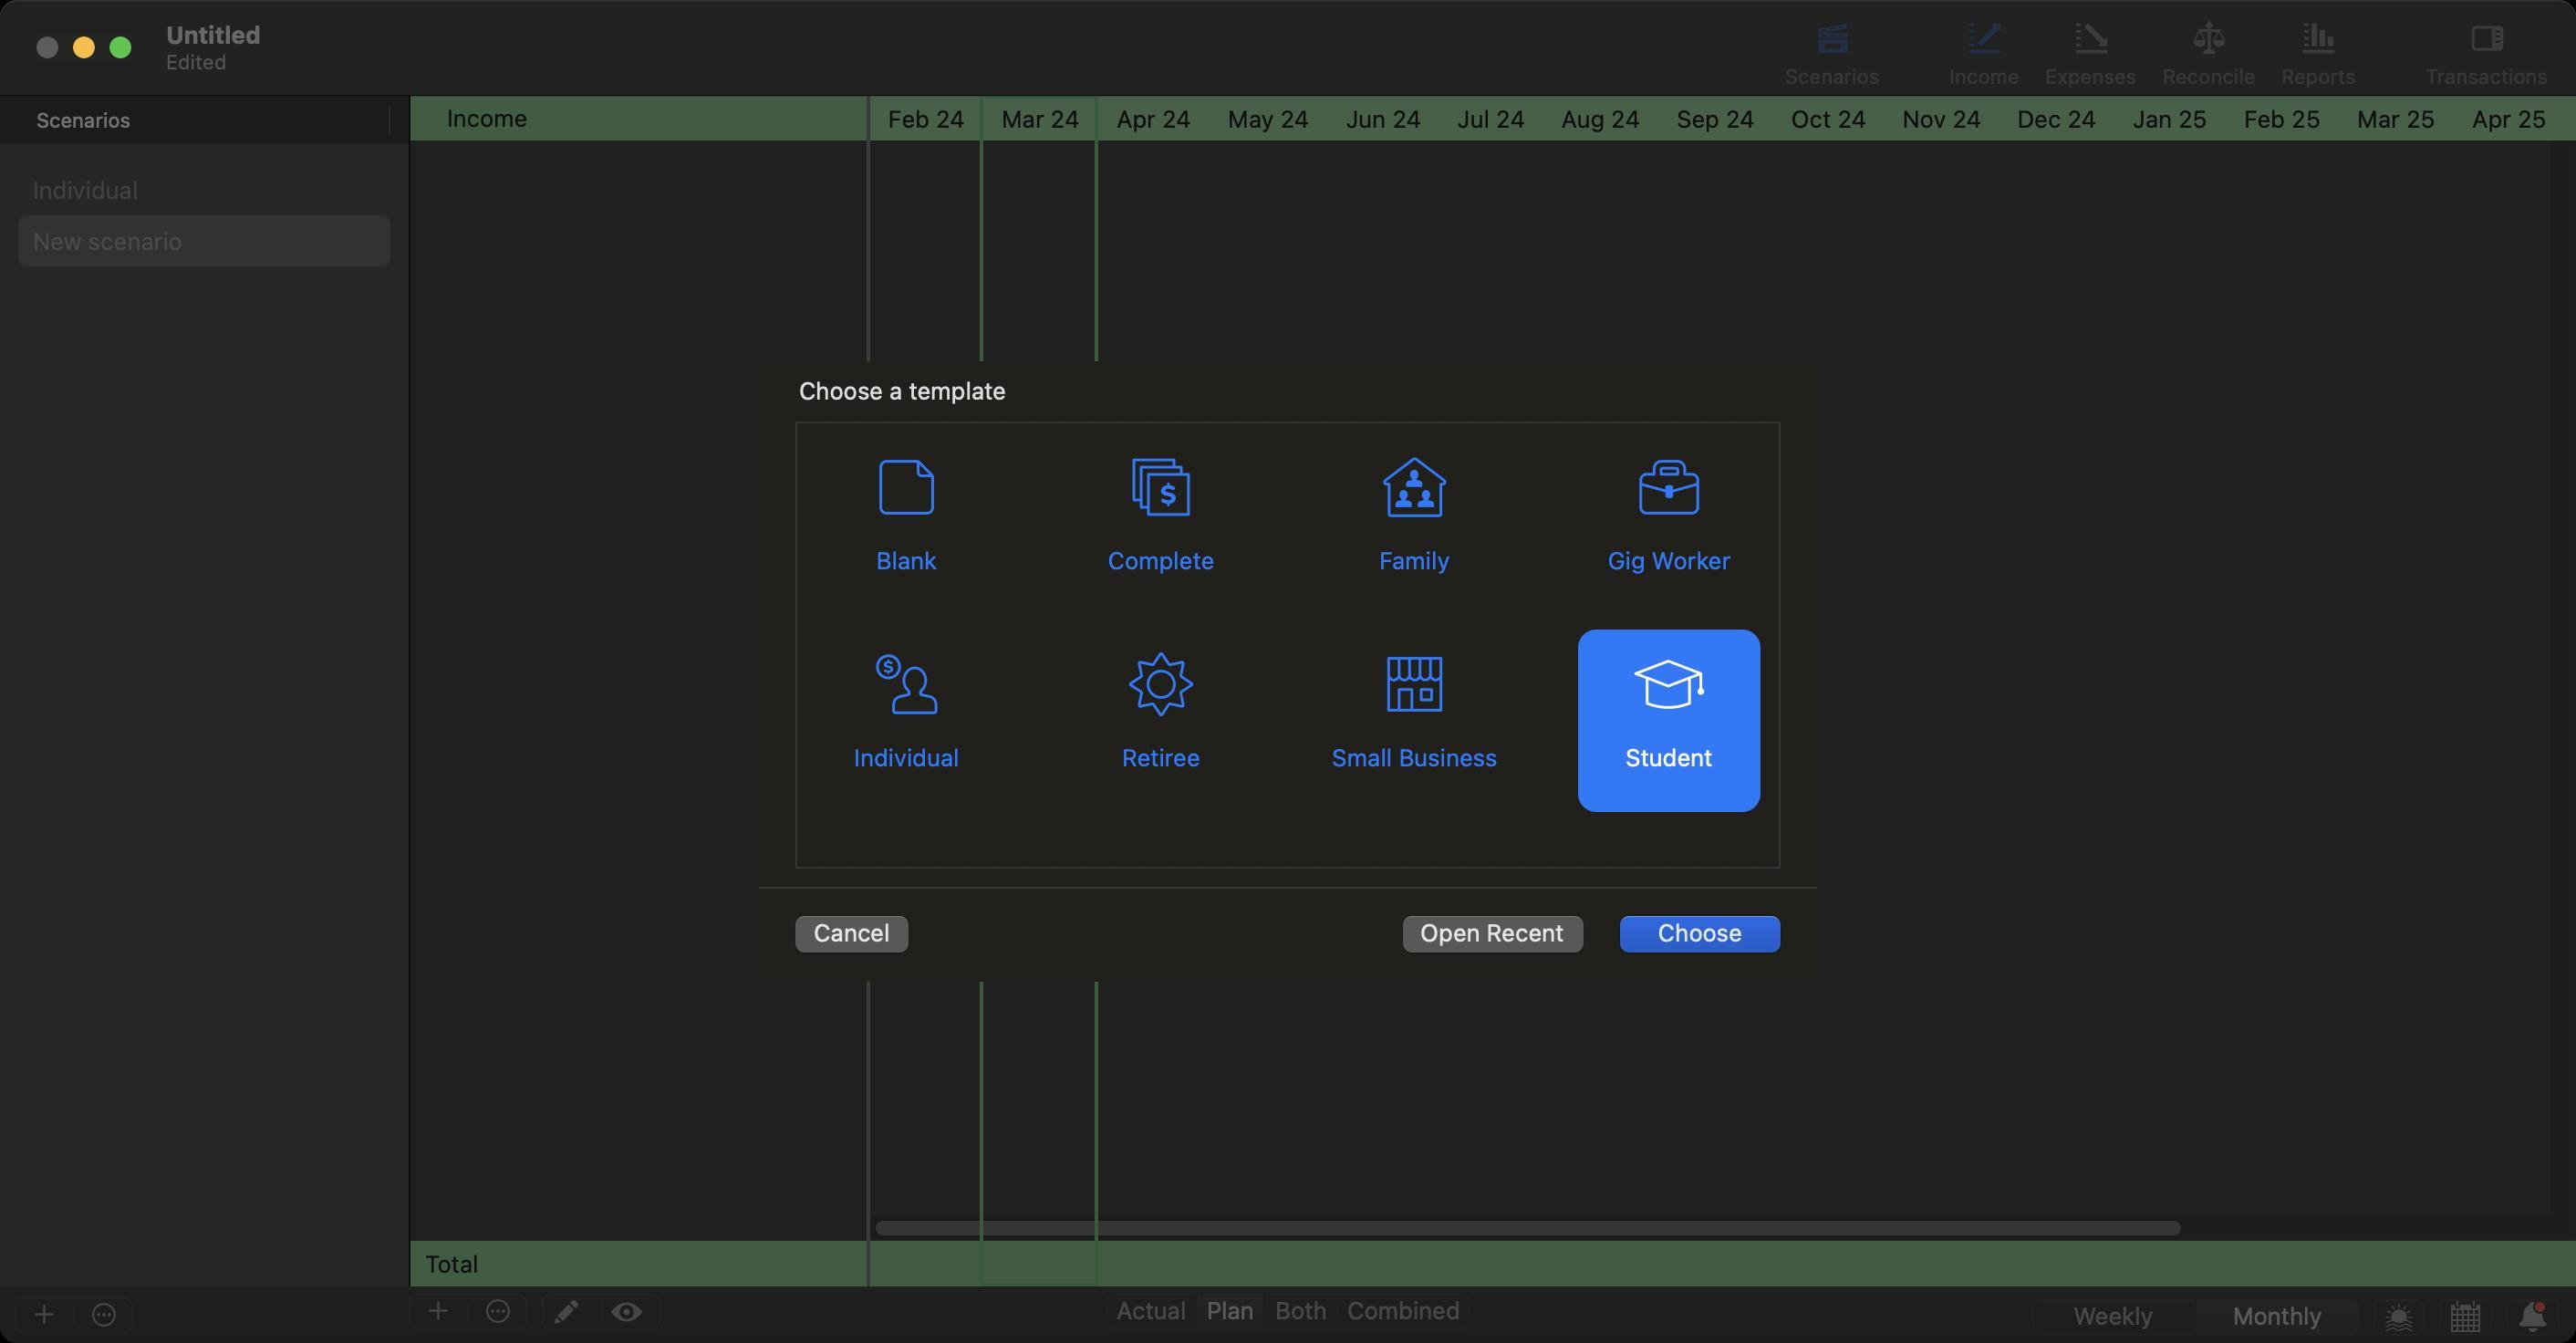
Accessibility tree:
{"name": "Untitled", "role": "AXWindow", "description": null, "role_description": "standard window", "value": null, "position": "190.00;187.00", "size": "1412;736", "children": [{"name": null, "role": "AXGroup", "description": null, "role_description": "group", "value": null, "position": "0.00;705.00", "size": "1412;31", "children": [{"name": null, "role": "AXGroup", "description": null, "role_description": "group", "value": null, "position": "223.00;708.00", "size": "67;23", "children": [{"name": null, "role": "AXMenuButton", "description": "add", "role_description": "menu button", "value": null, "position": "223.00;708.00", "size": "34;23", "children": []}, {"name": null, "role": "AXMenuButton", "description": "action", "role_description": "menu button", "value": null, "position": "257.00;708.00", "size": "33;23", "children": []}]}, {"name": null, "role": "AXGroup", "description": null, "role_description": "group", "value": null, "position": "296.00;708.00", "size": "67;23", "children": [{"name": null, "role": "AXButton", "description": null, "role_description": "button", "value": null, "position": "296.00;708.00", "size": "34;23", "children": []}, {"name": null, "role": "AXButton", "description": null, "role_description": "button", "value": null, "position": "330.00;708.00", "size": "33;23", "children": []}]}, {"name": null, "role": "AXRadioGroup", "description": null, "role_description": "radio group", "value": "{\n    \"name\": null,\n    \"role\": \"AXRadioButton\",\n    \"description\": \"Plan\",\n    \"role_description\": \"radio button\",\n    \"value\": 1,\n    \"position\": \"656.50;708.00\",\n    \"size\": \"37;23\",\n    \"children\": []\n}", "position": "605.50;708.00", "size": "201;23", "children": [{"name": null, "role": "AXRadioButton", "description": "Actual", "role_description": "radio button", "value": 0, "position": "605.50;708.00", "size": "51;23", "children": []}, {"name": null, "role": "AXRadioButton", "description": "Plan", "role_description": "radio button", "value": 1, "position": "656.50;708.00", "size": "37;23", "children": []}, {"name": null, "role": "AXRadioButton", "description": "Both", "role_description": "radio button", "value": 0, "position": "693.50;708.00", "size": "40;23", "children": []}, {"name": null, "role": "AXRadioButton", "description": "Combined", "role_description": "radio button", "value": 0, "position": "733.50;708.00", "size": "73;23", "children": []}]}]}, {"name": null, "role": "AXGroup", "description": null, "role_description": "group", "value": null, "position": "7.00;710.00", "size": "67;23", "children": [{"name": null, "role": "AXMenuButton", "description": "add", "role_description": "menu button", "value": null, "position": "7.00;710.00", "size": "34;23", "children": []}, {"name": null, "role": "AXMenuButton", "description": "action", "role_description": "menu button", "value": null, "position": "41.00;710.00", "size": "33;23", "children": []}]}, {"name": null, "role": "AXRadioGroup", "description": null, "role_description": "radio group", "value": "{\n    \"name\": null,\n    \"role\": \"AXRadioButton\",\n    \"description\": \"Monthly\",\n    \"role_description\": \"radio button\",\n    \"value\": 1,\n    \"position\": \"1204.00;711.00\",\n    \"size\": \"90;23\",\n    \"children\": []\n}", "position": "1113.00;711.00", "size": "181;23", "children": [{"name": null, "role": "AXRadioButton", "description": "Weekly", "role_description": "radio button", "value": 0, "position": "1113.00;711.00", "size": "91;23", "children": []}, {"name": null, "role": "AXRadioButton", "description": "Monthly", "role_description": "radio button", "value": 1, "position": "1204.00;711.00", "size": "90;23", "children": []}]}, {"name": "", "role": "AXButton", "description": null, "role_description": "button", "value": null, "position": "1300.00;711.00", "size": "30;23", "children": []}, {"name": "", "role": "AXButton", "description": null, "role_description": "button", "value": null, "position": "1336.00;711.00", "size": "31;23", "children": []}, {"name": "", "role": "AXButton", "description": null, "role_description": "button", "value": null, "position": "1373.00;711.00", "size": "31;23", "children": []}, {"name": null, "role": "AXSplitGroup", "description": null, "role_description": "split group", "value": null, "position": "0.00;52.00", "size": "1412;653", "children": [{"name": null, "role": "AXScrollArea", "description": null, "role_description": "scroll area", "value": null, "position": "0.00;52.00", "size": "224;653", "children": [{"name": null, "role": "AXTable", "description": null, "role_description": "table", "value": null, "position": "0.00;80.00", "size": "224;625", "children": [{"name": null, "role": "AXRow", "description": null, "role_description": "table row", "value": null, "position": "0.00;90.00", "size": "224;28", "children": [{"name": null, "role": "AXCell", "description": null, "role_description": "cell", "value": null, "position": "16.00;90.00", "size": "192;28", "children": [{"name": null, "role": "AXTextField", "description": null, "role_description": "text field", "value": "Individual", "position": "16.00;96.00", "size": "194;16", "children": []}]}]}, {"name": null, "role": "AXRow", "description": null, "role_description": "table row", "value": null, "position": "0.00;118.00", "size": "224;28", "children": [{"name": null, "role": "AXCell", "description": null, "role_description": "cell", "value": null, "position": "16.00;118.00", "size": "192;28", "children": [{"name": null, "role": "AXTextField", "description": null, "role_description": "text field", "value": "New scenario", "position": "16.00;124.00", "size": "194;16", "children": []}]}]}, {"name": null, "role": "AXColumn", "description": null, "role_description": "column", "value": null, "position": "10.00;80.00", "size": "204;625", "children": []}, {"name": null, "role": "AXGroup", "description": null, "role_description": "group", "value": null, "position": "0.00;52.00", "size": "224;28", "children": [{"name": "Scenarios", "role": "AXButton", "description": null, "role_description": "sort button", "value": null, "position": "10.00;52.00", "size": "204;28", "children": []}]}]}]}, {"name": null, "role": "AXSplitter", "description": null, "role_description": "splitter", "value": 224.0, "position": "224.00;52.00", "size": "1;653", "children": []}, {"name": null, "role": "AXScrollArea", "description": null, "role_description": "scroll area", "value": null, "position": "477.00;52.00", "size": "935;25", "children": [{"name": null, "role": "AXTable", "description": null, "role_description": "table", "value": null, "position": "477.00;52.00", "size": "1174;25", "children": [{"name": null, "role": "AXRow", "description": null, "role_description": "table row", "value": null, "position": "477.00;52.00", "size": "1174;25", "children": [{"name": null, "role": "AXCell", "description": null, "role_description": "cell", "value": null, "position": "477.00;52.00", "size": "1174;25", "children": []}]}, {"name": null, "role": "AXColumn", "description": null, "role_description": "column", "value": null, "position": "477.00;52.00", "size": "1174;25", "children": []}]}]}, {"name": null, "role": "AXScrollArea", "description": null, "role_description": "scroll area", "value": null, "position": "477.00;680.00", "size": "935;25", "children": [{"name": null, "role": "AXTable", "description": null, "role_description": "table", "value": null, "position": "477.00;680.00", "size": "1174;25", "children": [{"name": null, "role": "AXRow", "description": null, "role_description": "table row", "value": null, "position": "477.00;680.00", "size": "1174;25", "children": [{"name": null, "role": "AXCell", "description": null, "role_description": "cell", "value": null, "position": "477.00;680.00", "size": "1174;25", "children": []}]}, {"name": null, "role": "AXColumn", "description": null, "role_description": "column", "value": null, "position": "477.00;680.00", "size": "1174;25", "children": []}]}]}, {"name": null, "role": "AXScrollArea", "description": null, "role_description": "scroll area", "value": null, "position": "477.00;77.00", "size": "935;603", "children": [{"name": null, "role": "AXTable", "description": null, "role_description": "table", "value": null, "position": "477.00;77.00", "size": "1174;588", "children": [{"name": null, "role": "AXColumn", "description": null, "role_description": "column", "value": null, "position": "477.00;77.00", "size": "1174;588", "children": []}]}, {"name": null, "role": "AXScrollBar", "description": null, "role_description": "scroll bar", "value": 0.0, "position": "477.00;665.00", "size": "920;15", "children": [{"name": null, "role": "AXValueIndicator", "description": null, "role_description": "value indicator", "value": 0.0, "position": "479.00;665.00", "size": "718;15", "children": []}, {"name": null, "role": "AXButton", "description": null, "role_description": "increment arrow button", "value": null, "position": "477.00;665.00", "size": "0;0", "children": []}, {"name": null, "role": "AXButton", "description": null, "role_description": "decrement arrow button", "value": null, "position": "477.00;665.00", "size": "0;0", "children": []}, {"name": null, "role": "AXButton", "description": null, "role_description": "increment page button", "value": null, "position": "1197.00;665.00", "size": "200;15", "children": []}, {"name": null, "role": "AXButton", "description": null, "role_description": "decrement page button", "value": null, "position": "477.00;665.00", "size": "2;15", "children": []}]}, {"name": null, "role": "AXScrollBar", "description": null, "role_description": "scroll bar", "value": 0.0, "position": "1397.00;77.00", "size": "15;588", "children": []}]}, {"name": null, "role": "AXScrollArea", "description": null, "role_description": "scroll area", "value": null, "position": "225.00;77.00", "size": "250;603", "children": [{"name": null, "role": "AXTable", "description": null, "role_description": "table", "value": null, "position": "225.00;77.00", "size": "250;603", "children": [{"name": null, "role": "AXColumn", "description": null, "role_description": "column", "value": null, "position": "225.00;77.00", "size": "250;603", "children": []}]}, {"name": null, "role": "AXScrollBar", "description": null, "role_description": "scroll bar", "value": 0.0, "position": "475.00;77.00", "size": "0;603", "children": []}]}, {"name": null, "role": "AXStaticText", "description": null, "role_description": "text", "value": "Income", "position": "243.00;56.50", "size": "214;16", "children": []}, {"name": null, "role": "AXStaticText", "description": null, "role_description": "text", "value": "Total", "position": "231.00;684.50", "size": "226;16", "children": []}, {"name": null, "role": "AXSplitter", "description": null, "role_description": "splitter", "value": 1187.0, "position": "1412.00;52.00", "size": "1;653", "children": []}]}, {"name": null, "role": "AXToolbar", "description": null, "role_description": "toolbar", "value": null, "position": "0.00;0.00", "size": "1412;52", "children": [{"name": "Scenarios", "role": "AXCheckBox", "description": null, "role_description": "checkbox", "value": 1, "position": "971.50;0.00", "size": "66;52", "children": []}, {"name": "Income", "role": "AXCheckBox", "description": null, "role_description": "checkbox", "value": 1, "position": "1061.50;0.00", "size": "52;52", "children": []}, {"name": "Expenses", "role": "AXCheckBox", "description": null, "role_description": "checkbox", "value": 0, "position": "1114.00;0.00", "size": "64;52", "children": []}, {"name": "Reconcile", "role": "AXCheckBox", "description": null, "role_description": "checkbox", "value": 0, "position": "1178.50;0.00", "size": "65;52", "children": []}, {"name": "Reports", "role": "AXCheckBox", "description": null, "role_description": "checkbox", "value": 0, "position": "1243.50;0.00", "size": "55;52", "children": []}, {"name": "Transactions", "role": "AXCheckBox", "description": null, "role_description": "checkbox", "value": 0, "position": "1322.50;0.00", "size": "82;52", "children": []}]}, {"name": null, "role": "AXButton", "description": null, "role_description": "close button", "value": null, "position": "19.00;18.00", "size": "14;16", "children": []}, {"name": null, "role": "AXButton", "description": null, "role_description": "zoom button", "value": null, "position": "59.00;18.00", "size": "14;16", "children": [{"name": null, "role": "AXGroup", "description": null, "role_description": "group", "value": null, "position": "59.00;18.00", "size": "14;16", "children": [{"name": null, "role": "AXGroup", "description": null, "role_description": "group", "value": null, "position": "59.00;18.00", "size": "14;16", "children": []}]}]}, {"name": null, "role": "AXButton", "description": null, "role_description": "minimize button", "value": null, "position": "39.00;18.00", "size": "14;16", "children": []}, {"name": null, "role": "AXStaticText", "description": null, "role_description": "text", "value": "Untitled", "position": "87.00;0.00", "size": "884;52", "children": []}, {"name": null, "role": "AXSheet", "description": null, "role_description": "sheet", "value": null, "position": "416.00;198.00", "size": "580;340", "children": [{"name": "Cancel", "role": "AXButton", "description": null, "role_description": "button", "value": null, "position": "429.00;497.00", "size": "76;32", "children": []}, {"name": null, "role": "AXScrollArea", "description": null, "role_description": "scroll area", "value": null, "position": "436.00;231.00", "size": "540;245", "children": [{"name": null, "role": "AXList", "description": null, "role_description": "collection", "value": null, "position": "437.00;232.00", "size": "538;243", "children": [{"name": null, "role": "AXList", "description": null, "role_description": "section", "value": null, "position": "447.00;237.00", "size": "518;208", "children": [{"name": null, "role": "AXGroup", "description": null, "role_description": "group", "value": null, "position": "447.00;237.00", "size": "100;100", "children": [{"name": null, "role": "AXStaticText", "description": null, "role_description": "text", "value": "Blank", "position": "447.00;299.00", "size": "100;16", "children": []}, {"name": null, "role": "AXImage", "description": "Blank", "role_description": "image", "value": null, "position": "467.00;247.00", "size": "60;40", "children": []}]}, {"name": null, "role": "AXGroup", "description": null, "role_description": "group", "value": null, "position": "586.50;237.00", "size": "100;100", "children": [{"name": null, "role": "AXStaticText", "description": null, "role_description": "text", "value": "Complete", "position": "586.50;299.00", "size": "100;16", "children": []}, {"name": null, "role": "AXImage", "description": "Complete", "role_description": "image", "value": null, "position": "606.50;247.00", "size": "60;40", "children": []}]}, {"name": null, "role": "AXGroup", "description": null, "role_description": "group", "value": null, "position": "725.50;237.00", "size": "100;100", "children": [{"name": null, "role": "AXStaticText", "description": null, "role_description": "text", "value": "Family", "position": "725.50;299.00", "size": "100;16", "children": []}, {"name": null, "role": "AXImage", "description": "Family", "role_description": "image", "value": null, "position": "745.50;247.00", "size": "60;40", "children": []}]}, {"name": null, "role": "AXGroup", "description": null, "role_description": "group", "value": null, "position": "865.00;237.00", "size": "100;100", "children": [{"name": null, "role": "AXStaticText", "description": null, "role_description": "text", "value": "Gig Worker", "position": "865.00;299.00", "size": "100;16", "children": []}, {"name": null, "role": "AXImage", "description": "Gig", "role_description": "image", "value": null, "position": "885.00;247.00", "size": "60;40", "children": []}]}, {"name": null, "role": "AXGroup", "description": null, "role_description": "group", "value": null, "position": "447.00;345.00", "size": "100;100", "children": [{"name": null, "role": "AXStaticText", "description": null, "role_description": "text", "value": "Individual", "position": "447.00;407.00", "size": "100;16", "children": []}, {"name": null, "role": "AXImage", "description": "Individual", "role_description": "image", "value": null, "position": "467.00;355.00", "size": "60;40", "children": []}]}, {"name": null, "role": "AXGroup", "description": null, "role_description": "group", "value": null, "position": "586.50;345.00", "size": "100;100", "children": [{"name": null, "role": "AXStaticText", "description": null, "role_description": "text", "value": "Retiree", "position": "586.50;407.00", "size": "100;16", "children": []}, {"name": null, "role": "AXImage", "description": "Retiree", "role_description": "image", "value": null, "position": "606.50;355.00", "size": "60;40", "children": []}]}, {"name": null, "role": "AXGroup", "description": null, "role_description": "group", "value": null, "position": "725.50;345.00", "size": "100;100", "children": [{"name": null, "role": "AXStaticText", "description": null, "role_description": "text", "value": "Small Business", "position": "725.50;407.00", "size": "100;16", "children": []}, {"name": null, "role": "AXImage", "description": "SmallBusiness", "role_description": "image", "value": null, "position": "745.50;355.00", "size": "60;40", "children": []}]}, {"name": null, "role": "AXGroup", "description": null, "role_description": "group", "value": null, "position": "865.00;345.00", "size": "100;100", "children": [{"name": null, "role": "AXStaticText", "description": null, "role_description": "text", "value": "Student", "position": "865.00;407.00", "size": "100;16", "children": []}, {"name": null, "role": "AXImage", "description": "Student", "role_description": "image", "value": null, "position": "885.00;355.00", "size": "60;40", "children": []}]}]}]}]}, {"name": null, "role": "AXStaticText", "description": null, "role_description": "text", "value": "Choose a template", "position": "436.00;206.00", "size": "542;16", "children": []}, {"name": "Open_Recent", "role": "AXButton", "description": null, "role_description": "button", "value": null, "position": "762.00;497.00", "size": "113;32", "children": []}, {"name": "Choose", "role": "AXButton", "description": null, "role_description": "button", "value": null, "position": "881.00;497.00", "size": "102;32", "children": []}]}]}